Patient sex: M
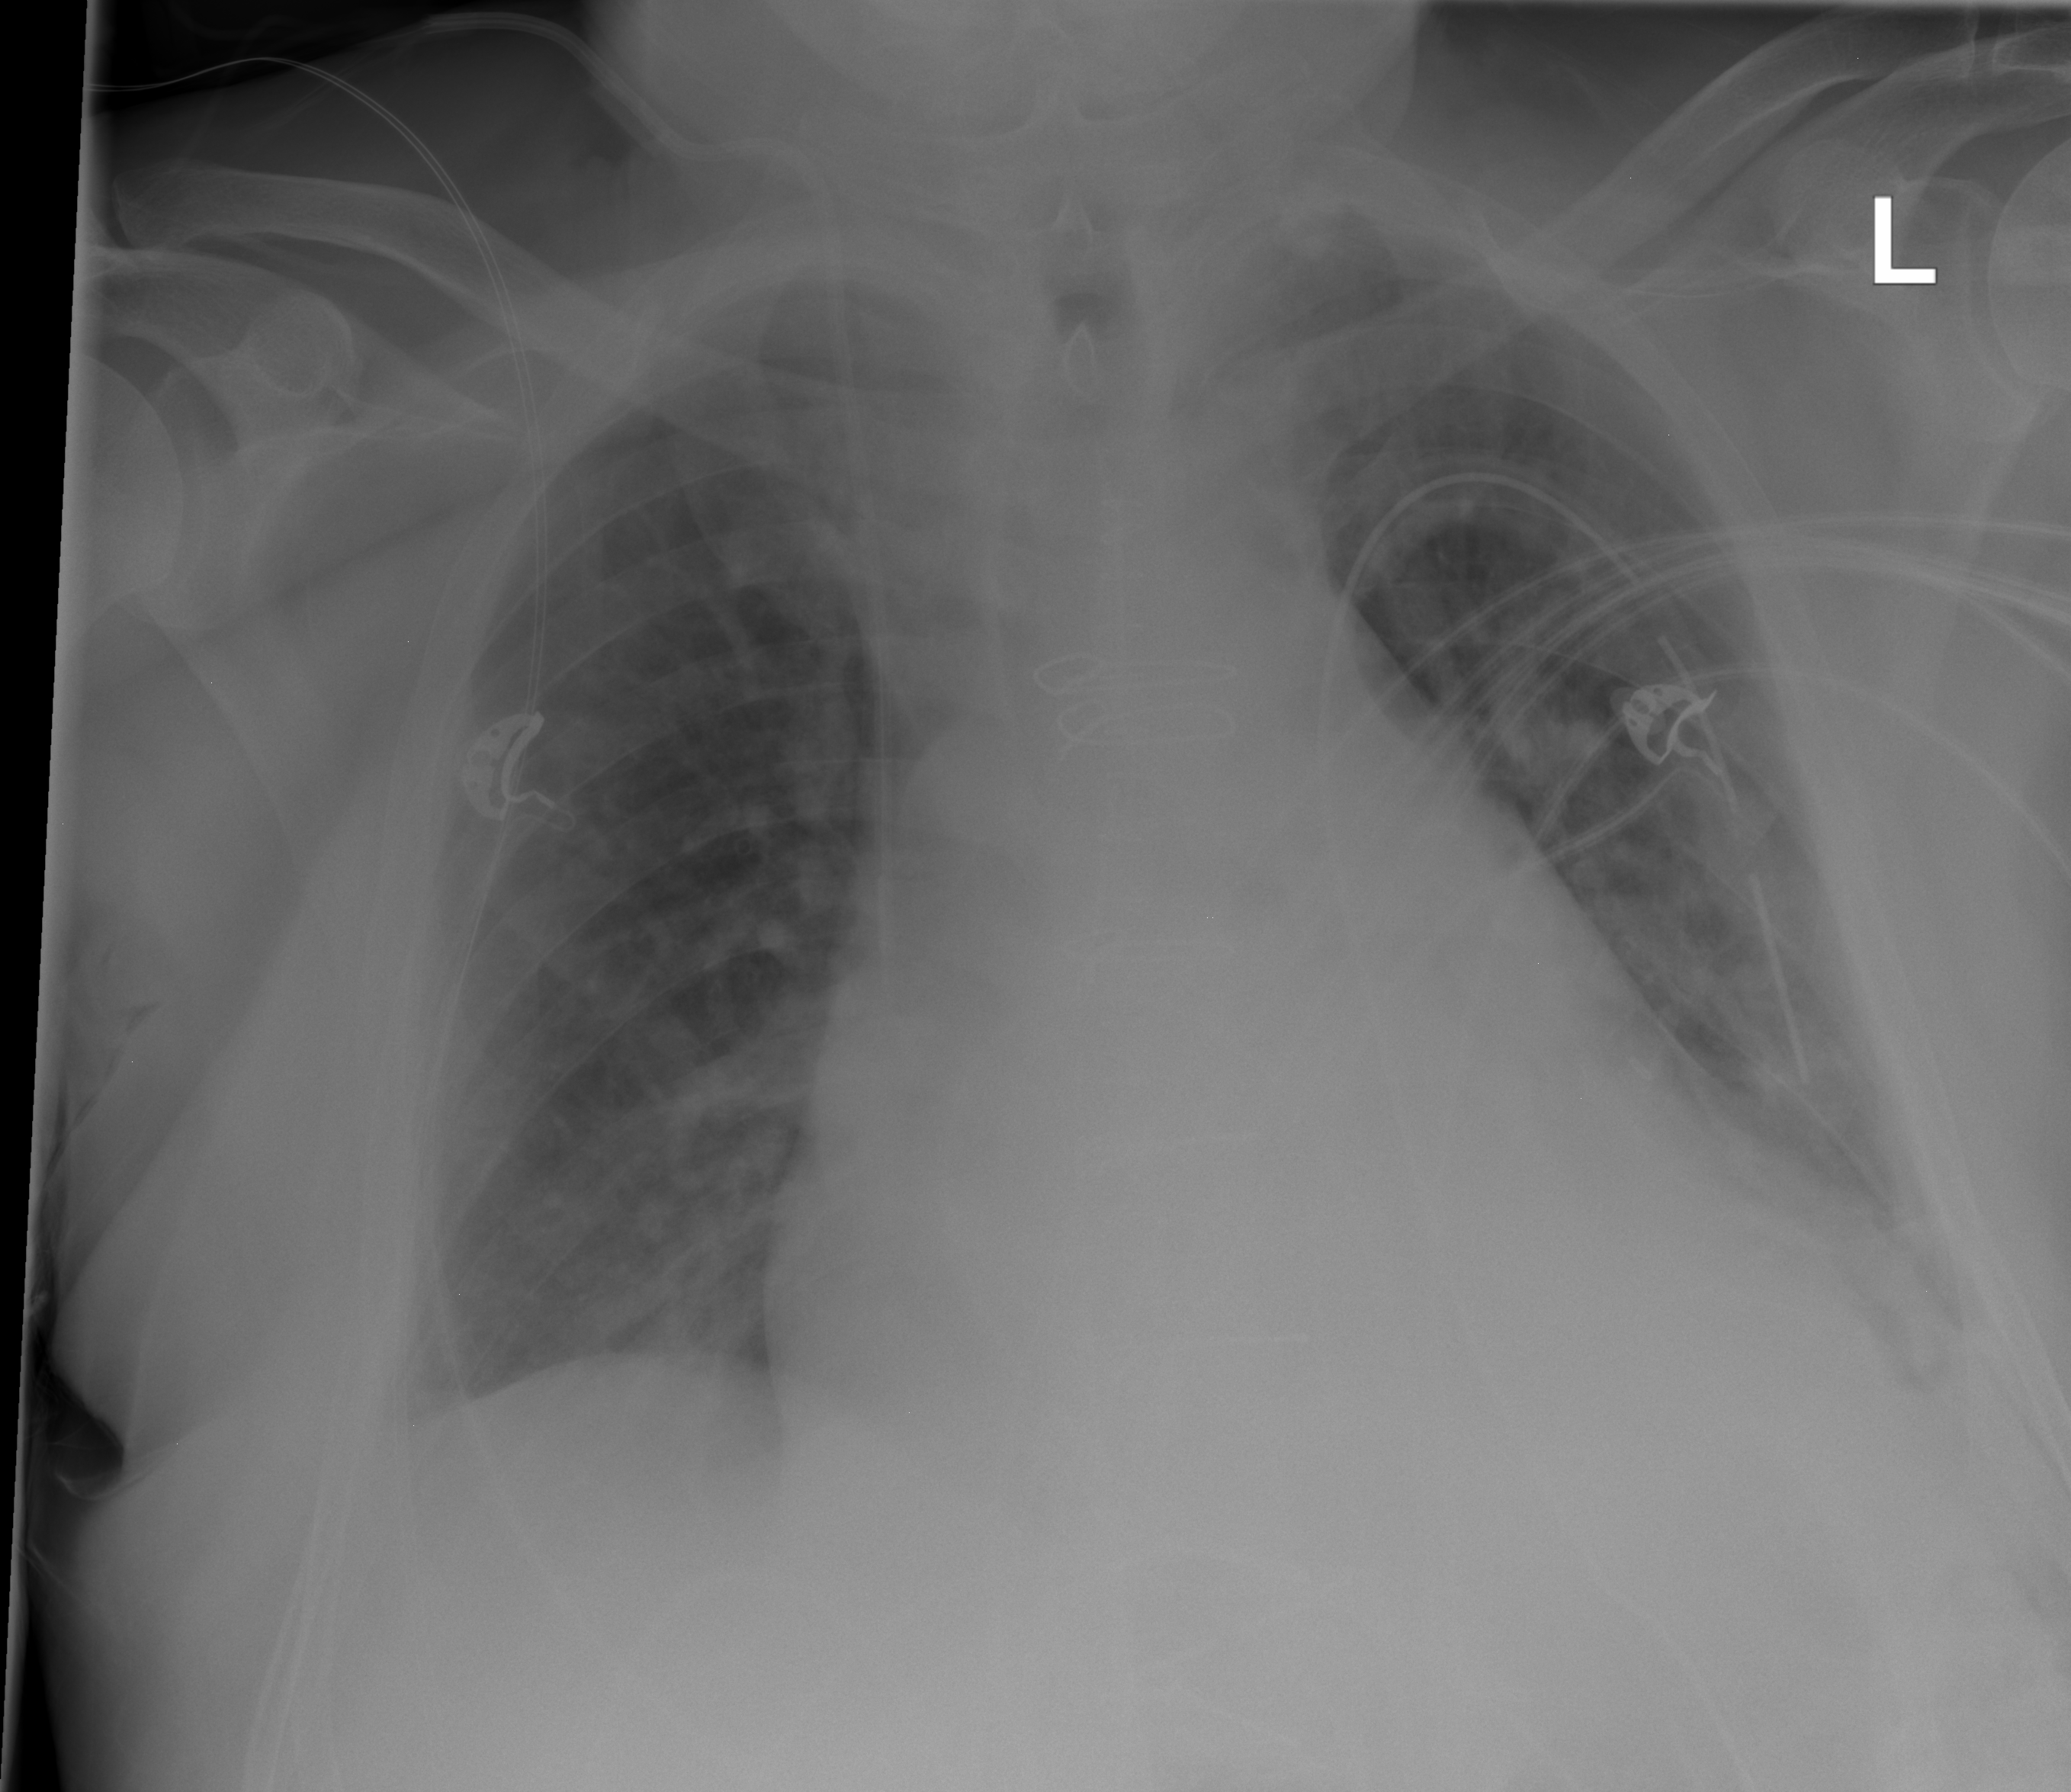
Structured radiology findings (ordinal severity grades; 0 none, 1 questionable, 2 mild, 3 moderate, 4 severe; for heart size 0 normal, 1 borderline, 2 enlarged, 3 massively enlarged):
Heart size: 3
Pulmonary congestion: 0
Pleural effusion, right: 0
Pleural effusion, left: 2
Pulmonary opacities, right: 0
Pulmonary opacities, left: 0
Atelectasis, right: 1
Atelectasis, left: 2